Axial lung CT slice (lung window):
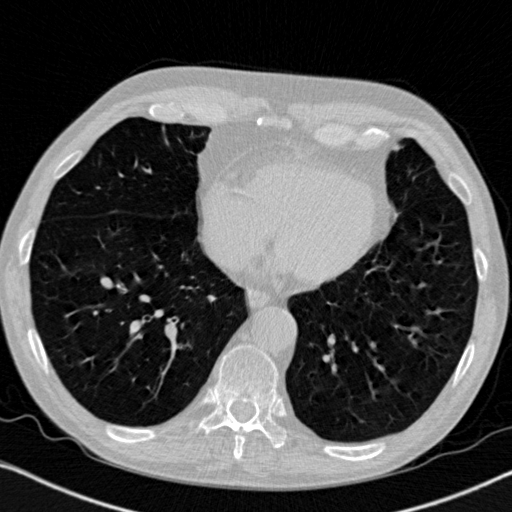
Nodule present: no